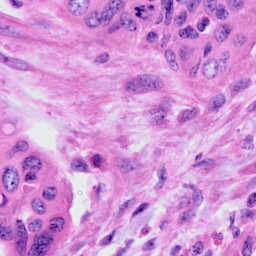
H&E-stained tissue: Cervix